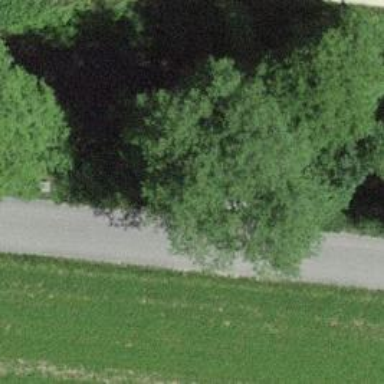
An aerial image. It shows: Brown bench in the vicinity.